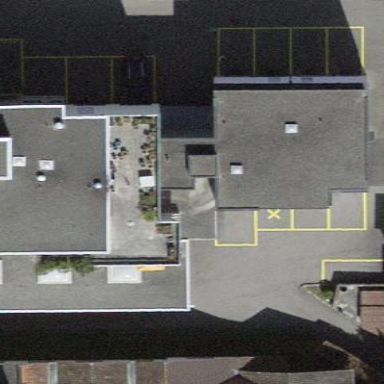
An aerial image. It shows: Apartment building with flat roof.